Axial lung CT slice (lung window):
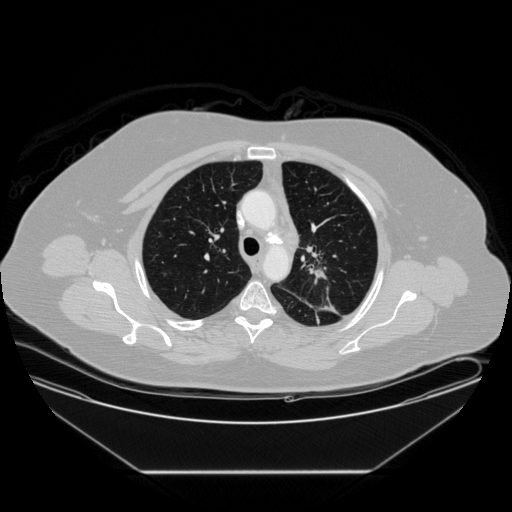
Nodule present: yes
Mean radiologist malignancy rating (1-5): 5